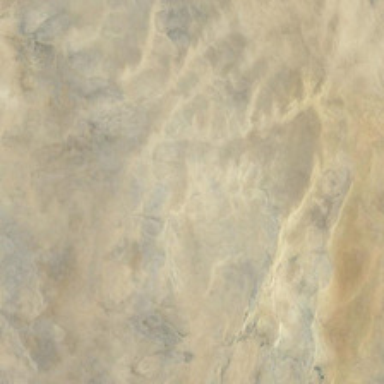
It is a large piece of yellow desert .